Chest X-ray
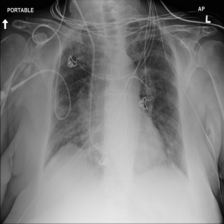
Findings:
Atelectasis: negative
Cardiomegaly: negative
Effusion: negative
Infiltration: negative
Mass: negative
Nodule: negative
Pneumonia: negative
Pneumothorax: negative
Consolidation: negative
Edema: positive
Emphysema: negative
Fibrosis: negative
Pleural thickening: negative
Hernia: negative